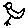
Label: bird